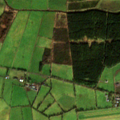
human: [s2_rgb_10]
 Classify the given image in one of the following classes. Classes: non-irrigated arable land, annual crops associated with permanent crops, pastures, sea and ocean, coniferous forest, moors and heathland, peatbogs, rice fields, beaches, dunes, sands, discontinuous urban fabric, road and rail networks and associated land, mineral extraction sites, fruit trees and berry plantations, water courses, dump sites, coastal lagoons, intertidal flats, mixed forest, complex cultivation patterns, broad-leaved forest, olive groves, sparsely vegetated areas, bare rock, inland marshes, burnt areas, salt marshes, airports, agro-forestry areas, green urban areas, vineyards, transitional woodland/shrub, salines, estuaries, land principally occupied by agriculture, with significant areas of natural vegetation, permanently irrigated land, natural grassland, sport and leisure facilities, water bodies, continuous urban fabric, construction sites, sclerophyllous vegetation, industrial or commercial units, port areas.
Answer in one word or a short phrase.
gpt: pastures, coniferous forest